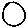
Label: circle